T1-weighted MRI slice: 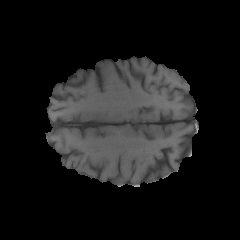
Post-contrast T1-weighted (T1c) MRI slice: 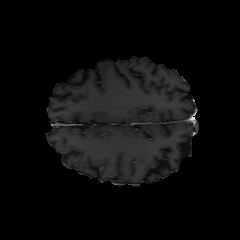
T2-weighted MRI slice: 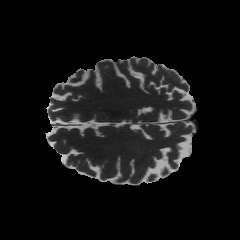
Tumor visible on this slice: no